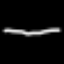
Label: line